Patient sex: F
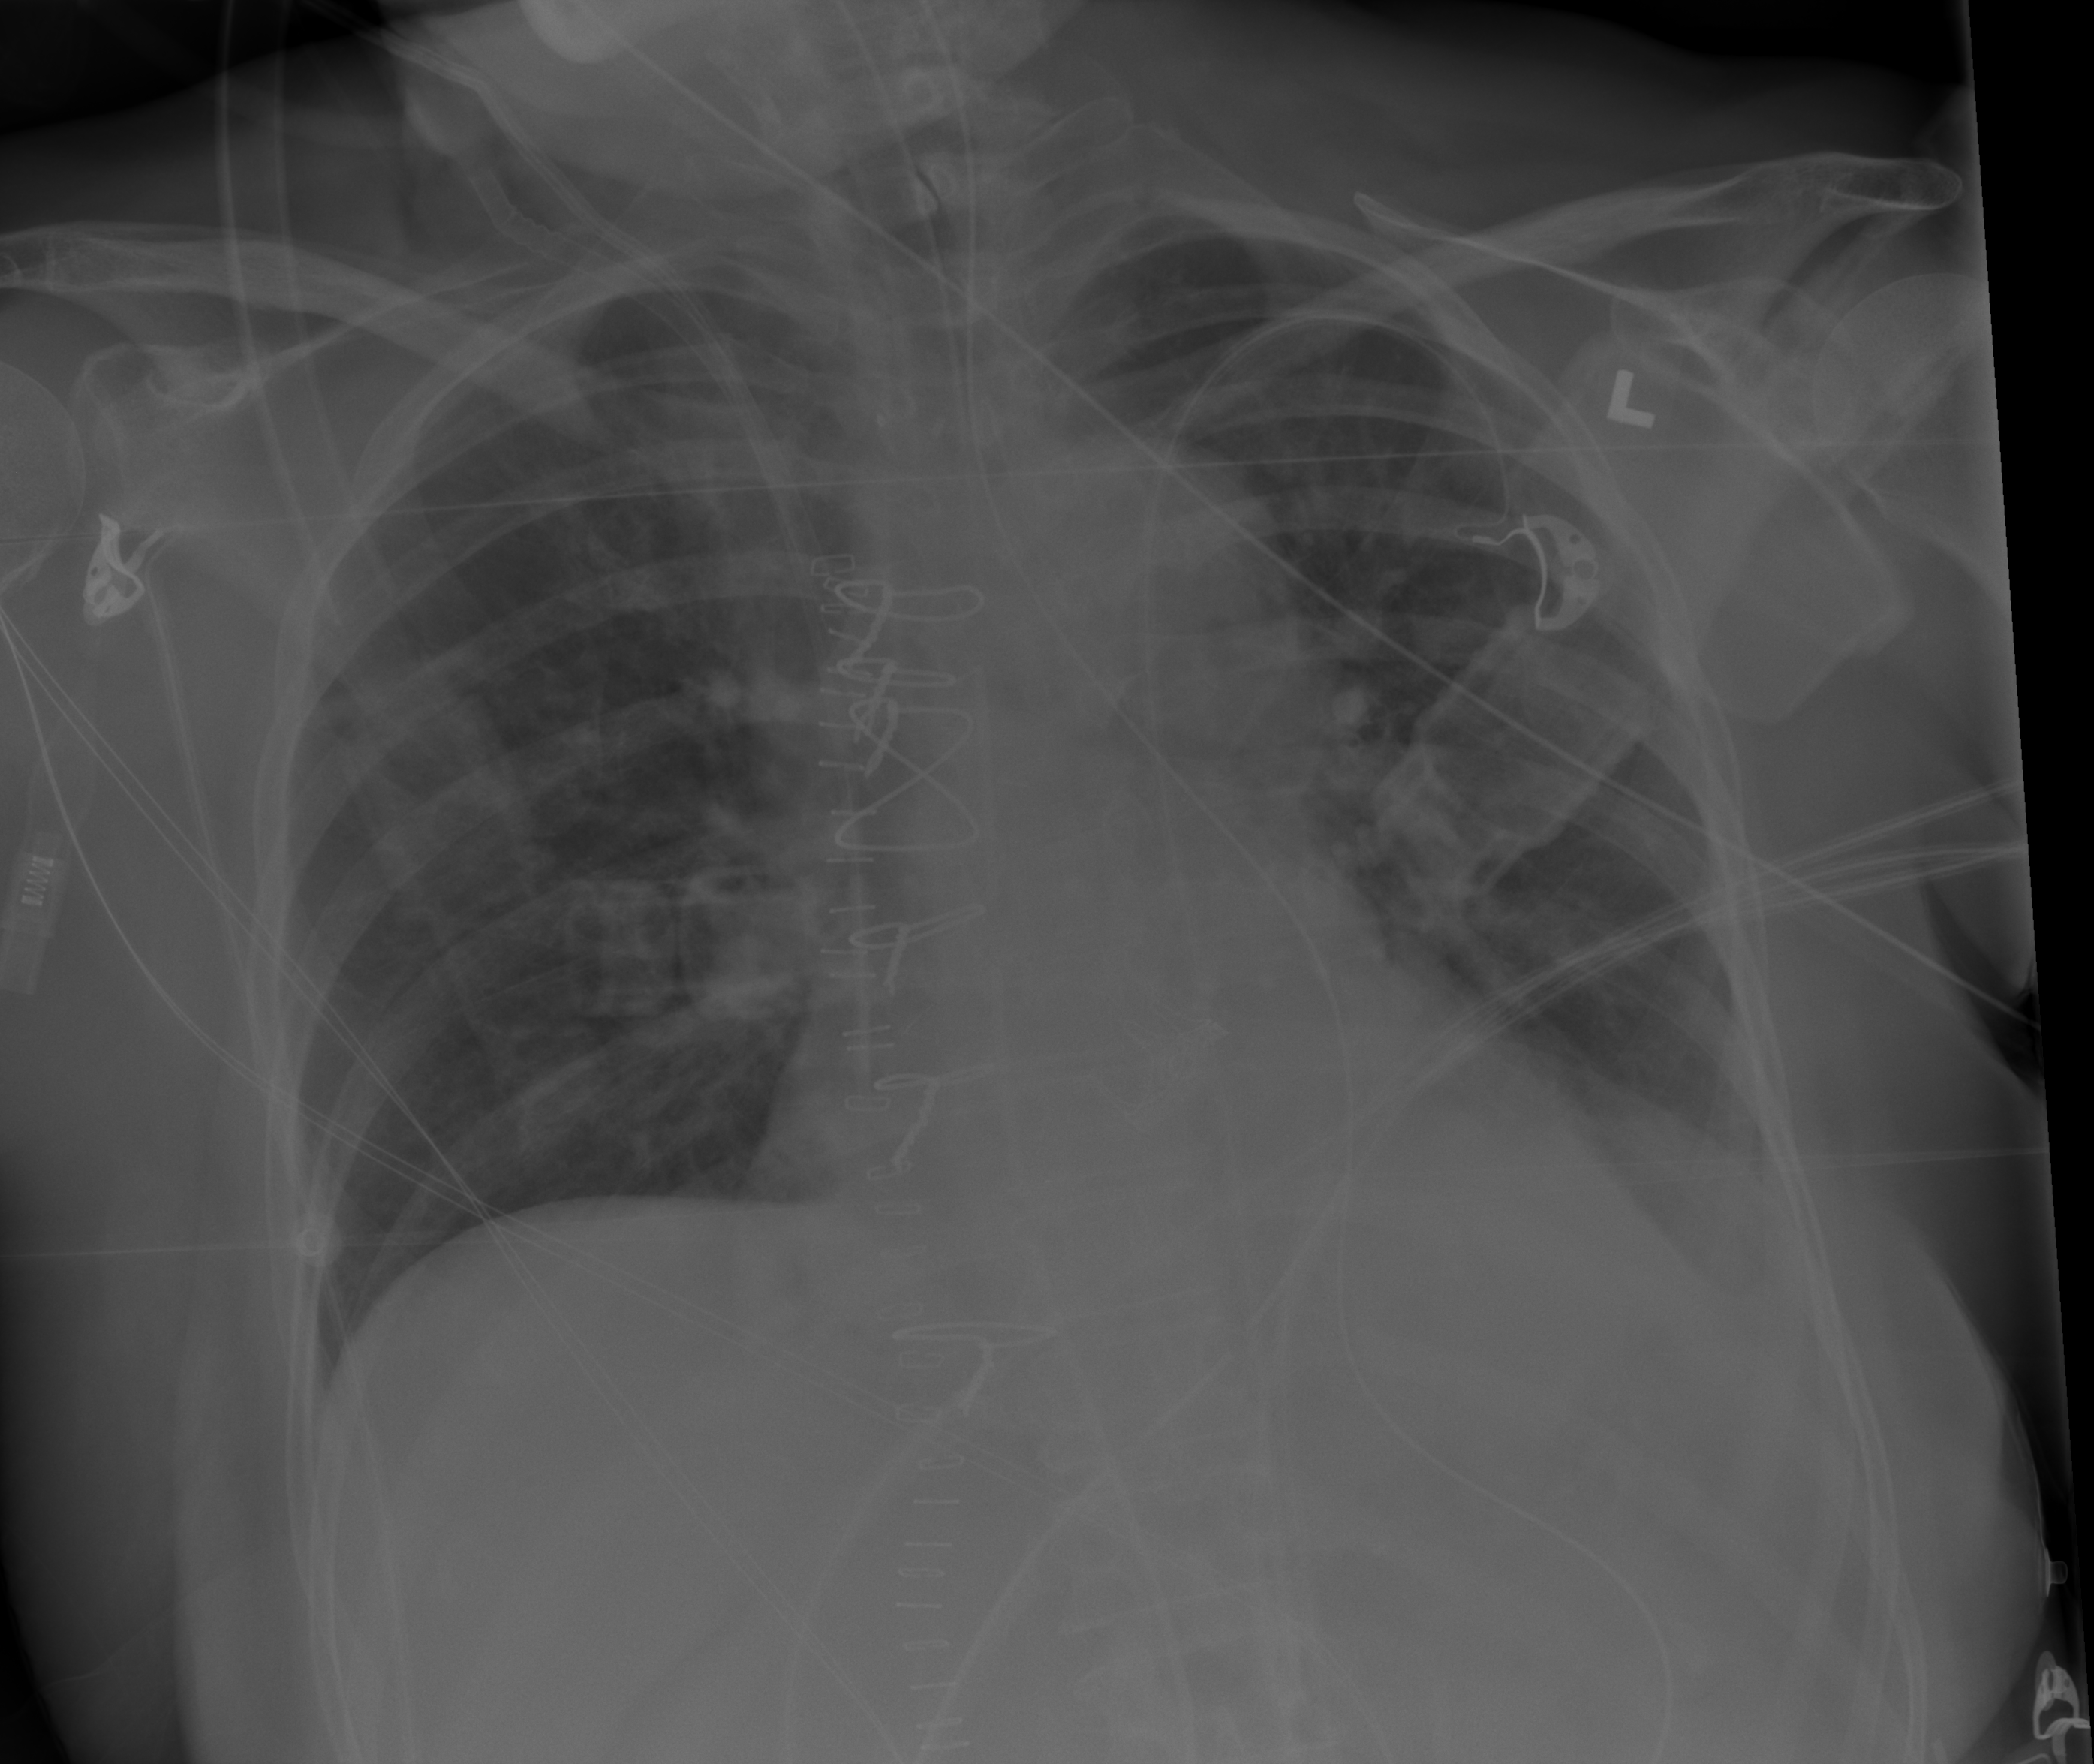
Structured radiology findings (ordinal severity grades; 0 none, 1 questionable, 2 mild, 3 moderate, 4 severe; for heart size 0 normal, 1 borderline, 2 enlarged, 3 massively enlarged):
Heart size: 0
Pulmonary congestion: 2
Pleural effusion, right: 0
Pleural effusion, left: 2
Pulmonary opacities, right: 0
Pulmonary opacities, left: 0
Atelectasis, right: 0
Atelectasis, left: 0